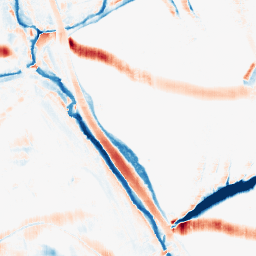
Category: morphological
Decomposition family: morphological_rect
Decomposition parameters: operation: average
width: 10
height: 20
Upsampling method: bicubic_3x
Upsampling parameters: scale: 3
Upsampling scale: 3